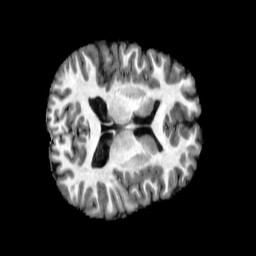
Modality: T1w
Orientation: axial
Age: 21
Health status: healthy
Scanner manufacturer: philips
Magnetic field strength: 3 T
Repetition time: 0.007845 s
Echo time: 0.003603 s